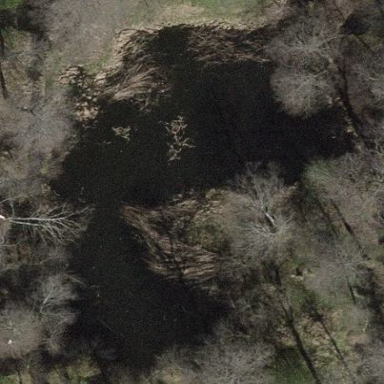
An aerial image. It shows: Serene pond surrounded by nature.